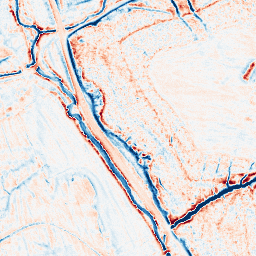
Category: edge_preserving
Decomposition family: anisotropic_diffusion
Decomposition parameters: iterations: 20
kappa: 100
gamma: 0.15
Upsampling method: quintic
Upsampling parameters: scale: 4
Upsampling scale: 4